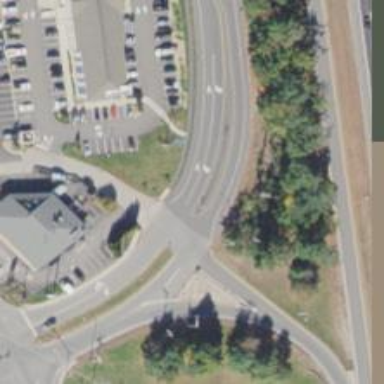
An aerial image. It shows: Road with stop sign.